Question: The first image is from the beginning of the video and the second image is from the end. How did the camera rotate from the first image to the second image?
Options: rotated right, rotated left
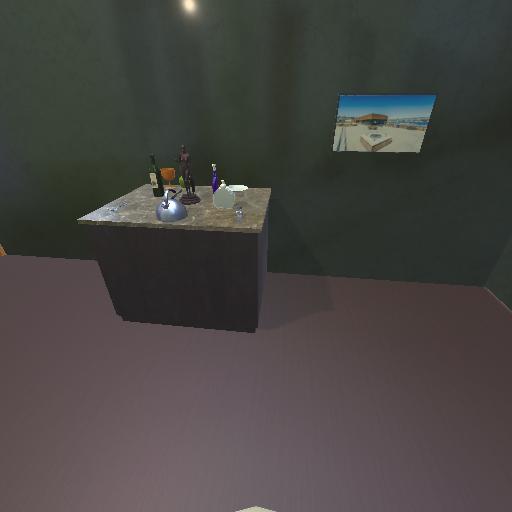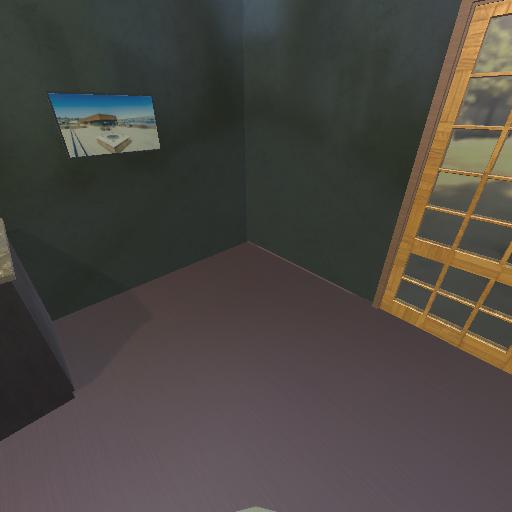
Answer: rotated right